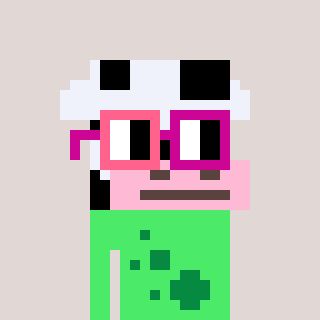
a pixel art character with square pink and red glasses, a cow-shaped head and a teal-colored body on a warm background